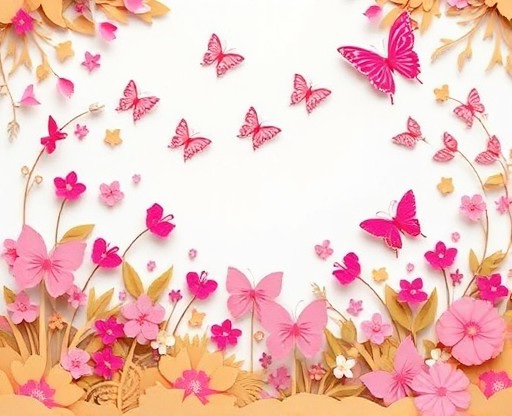
Category: Get Well